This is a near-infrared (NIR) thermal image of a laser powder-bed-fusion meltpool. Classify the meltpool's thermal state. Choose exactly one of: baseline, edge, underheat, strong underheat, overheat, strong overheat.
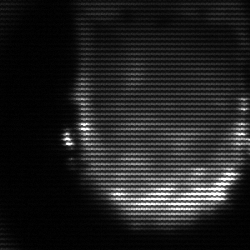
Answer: baseline